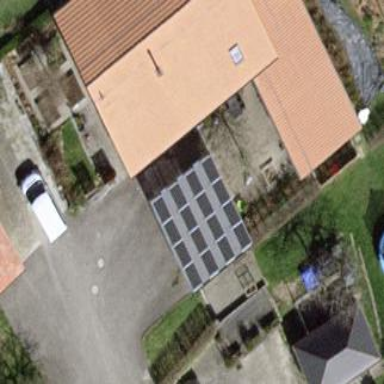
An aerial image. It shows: Garage building.